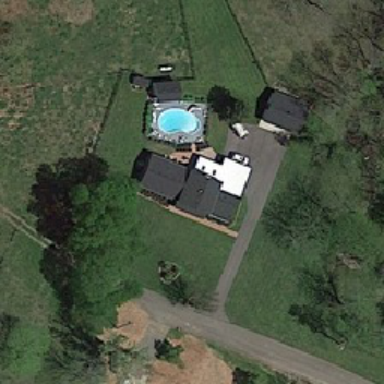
A square pool with blue water and gray border in the middle .